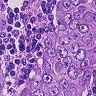
Metastatic tissue present: yes